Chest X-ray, AP view. Patient: 34 years old, sex F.
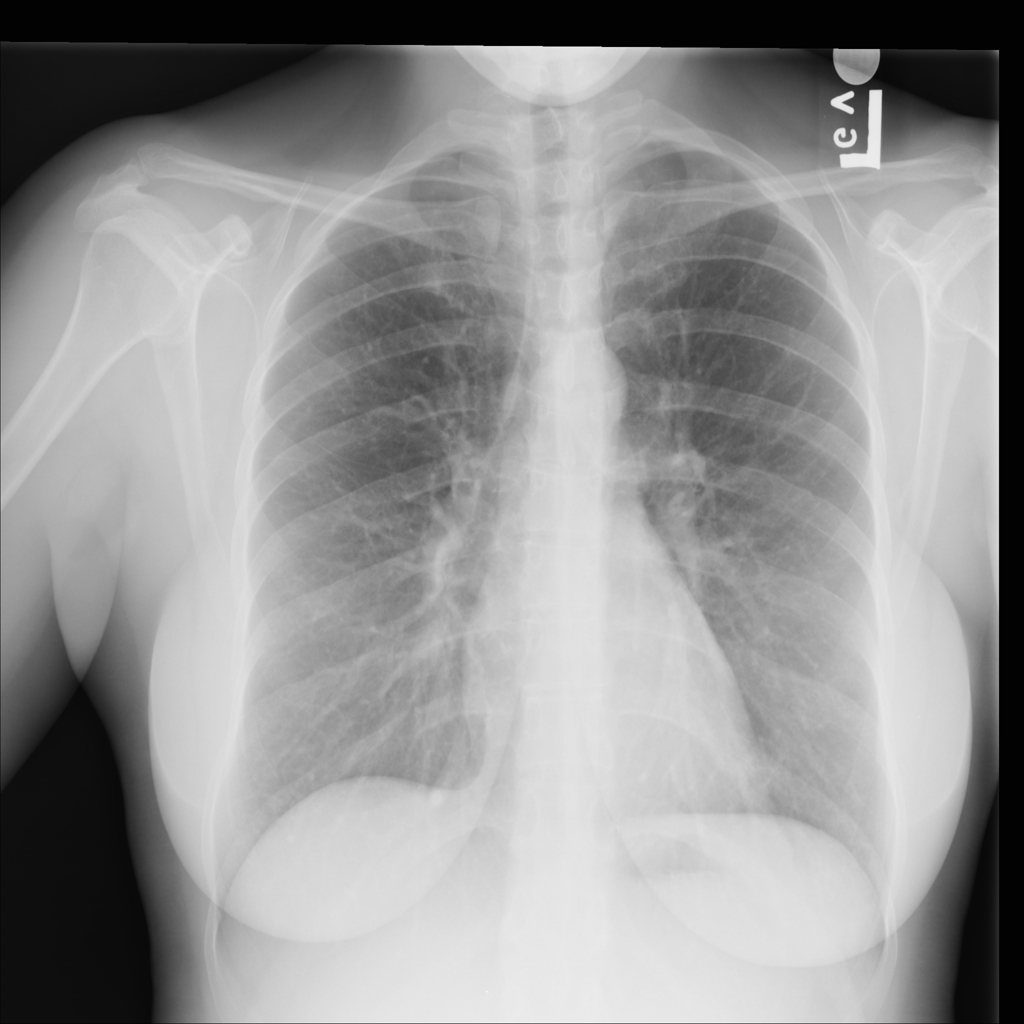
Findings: No Finding